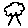
Label: tree